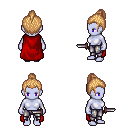
a pixel art fantasy rpg character, female body template, dark elf, purple skin, red cape, metal pants, light blonde short topknot hairstyle, dagger, four views (front, back, left, right), 2x2 character sprite sheet, small pixel art, hard edges, no anti-aliasing